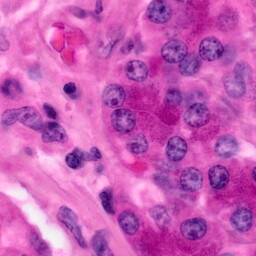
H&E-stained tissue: Pancreatic